Question: We are using this XSL-FO to generate entries in the Table of Contents page:
'''
<fo:block text-align-last="justify">
<xsl:value-of select="@title" />
<fo:leader leader-pattern="dots" />
<fo:page-number-citation ref-id="{@id}" />
</fo:block>
'''
When pages have very long titles, the page number is bumped onto a new line. If the page title is long enough to bump the page number onto a new line long enough to go onto a new line itself, the page number will be left aligned when it should be right aligned.
As far as I can tell, the XML is correct and this is an issue with XSL-FO itself. Is there a way to get all of the page numbers right aligned without redesigning anything else about the layout?

Thanks for the response Tony Graham, unfortunately it doesn't seem for me for some reason. On lines that should have a single continuous leader I would end up with two sets of leader dots separated by a small gap that I could not get rid of. But it did inspire this solution that works well enough for me:
'''
<fo:block text-align-last="justify">
<xsl:value-of select="@title" />
<fo:leader leader-pattern="dots" />
<fo:page-number-citation keep-with-previous="always" ref-id="{@id}" />
</fo:block>
'''
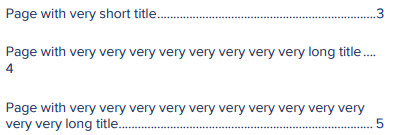
Answer: You essentially have examples 1, 3, and 5 from the 'axf:leader-expansion' documentation at <URL>
As others have pointed out, you can't handle every possible ToC or index variant with vanilla XSL-FO, but you can achieve a result for the sample that you showed:
'''
<fo:flow flow-name="xsl-region-body"
leader-alignment="reference-area"
text-align-last="justify">
<fo:block>Page with very short title<fo:leader leader-pattern="dots" keep-with-previous.within-line="always" /><fo:leader leader-pattern="dots" />3</fo:block>
<fo:block>Page with very very very very very very very very long title<fo:leader leader-pattern="dots" keep-with-previous.within-line="always" /><fo:leader leader-pattern="dots" />4</fo:block>
<fo:block>Page with very very very very very very very very very very very very long title<fo:leader leader-pattern="dots" keep-with-previous.within-line="always" /><fo:leader leader-pattern="dots" />5</fo:block>
</fo:flow>
'''
<URL>
Tested with AH Formatter V7.0.